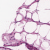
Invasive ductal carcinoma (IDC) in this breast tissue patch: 0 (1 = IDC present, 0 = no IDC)